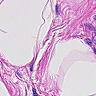
Metastatic tissue present: no